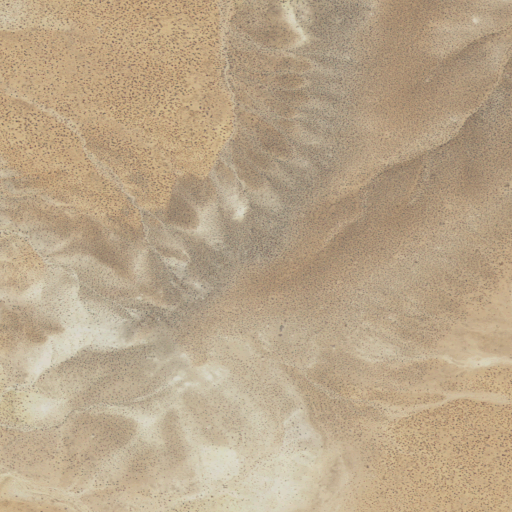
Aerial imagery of cape in Utah named Clay Point containing shrub and grassland